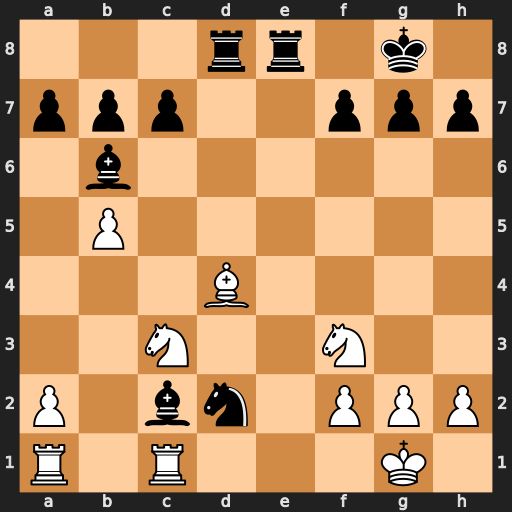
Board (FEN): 3rr1k1/ppp2ppp/1b6/1P6/3B4/2N2N2/P1bn1PPP/R1R3K1
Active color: w
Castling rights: -
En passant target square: -
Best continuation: Bxb6 Nxf3+ gxf3 cxb6 Rxc2